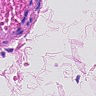
Metastatic tissue present: no